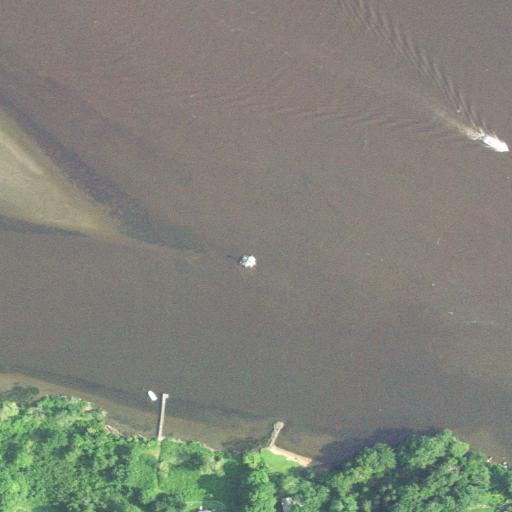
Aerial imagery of island in Connecticut named Chester Rock containing open water, woody wetlands, mixed forest, evergreen forest, herbaceous wetlands, open development, low intensity development, and deciduous forest